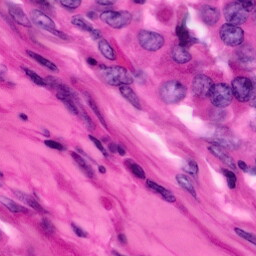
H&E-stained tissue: Pancreatic